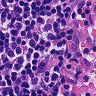
Metastatic tissue present: no